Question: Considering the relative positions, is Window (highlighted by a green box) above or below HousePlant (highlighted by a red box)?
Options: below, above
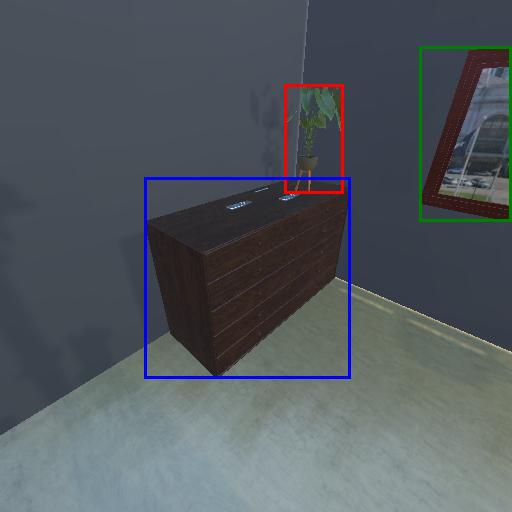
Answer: below